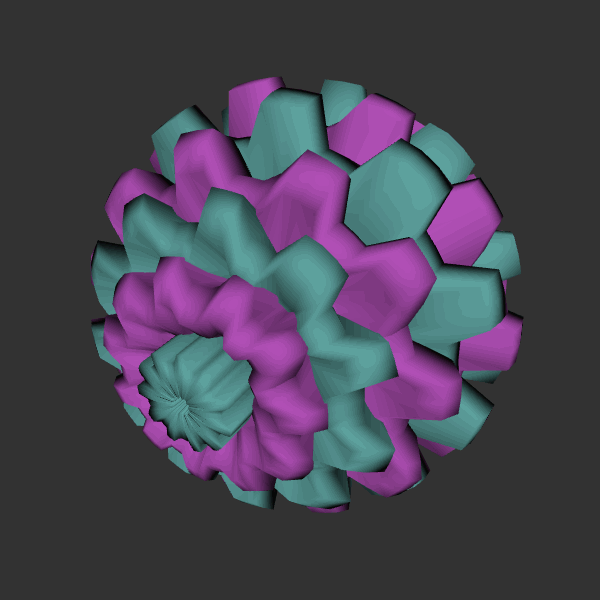
Background: dark